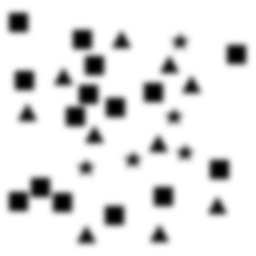
Squares: 15
Triangles: 10
Stars: 5
Total shapes: 30